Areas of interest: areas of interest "China National Spoken Drama Theatre"
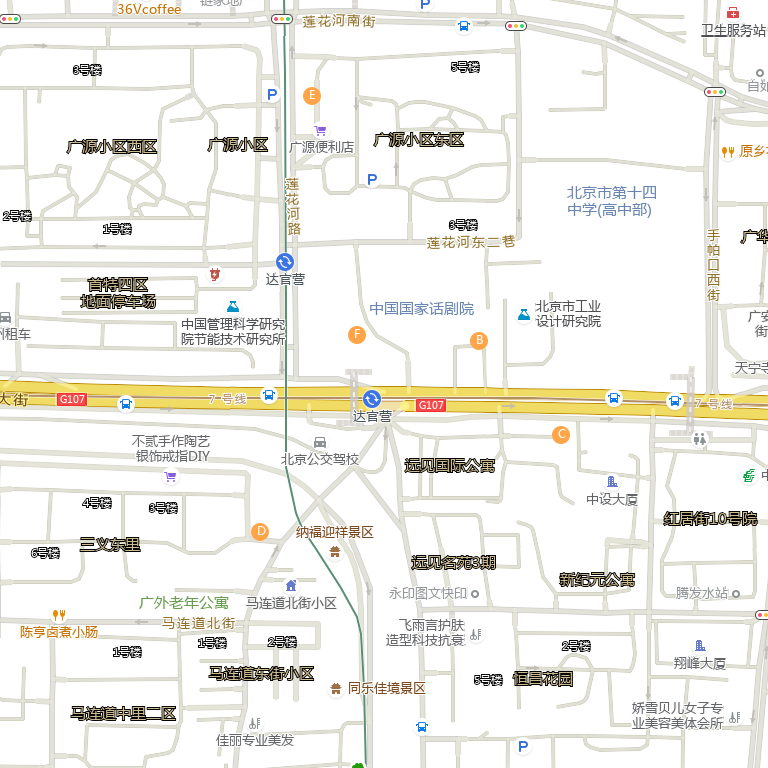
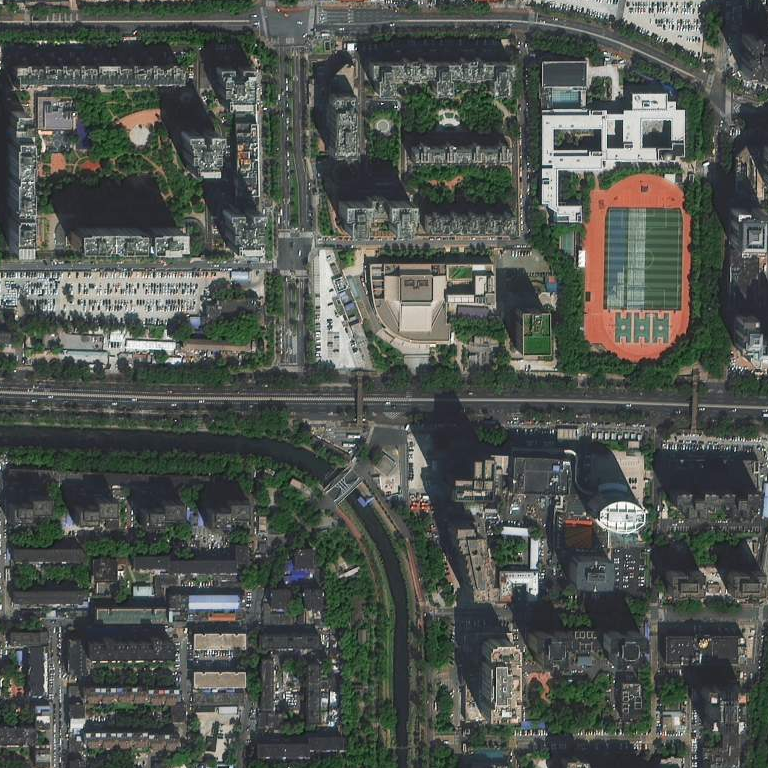